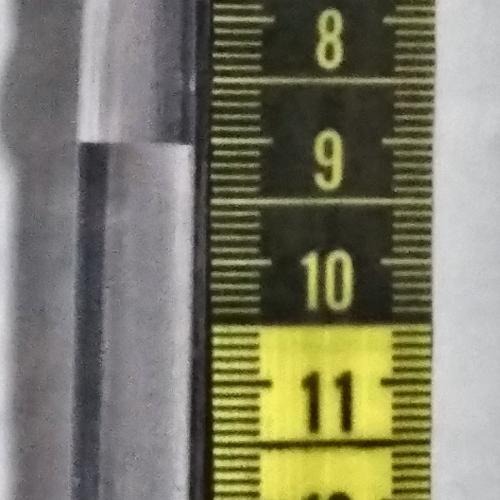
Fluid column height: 9.0 cm